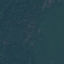
Label: Forest